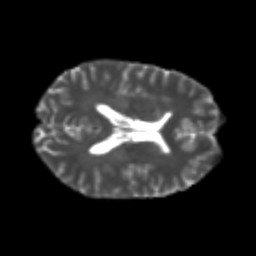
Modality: T2w
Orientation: axial
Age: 23
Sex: male
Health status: healthy
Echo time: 0.074 s